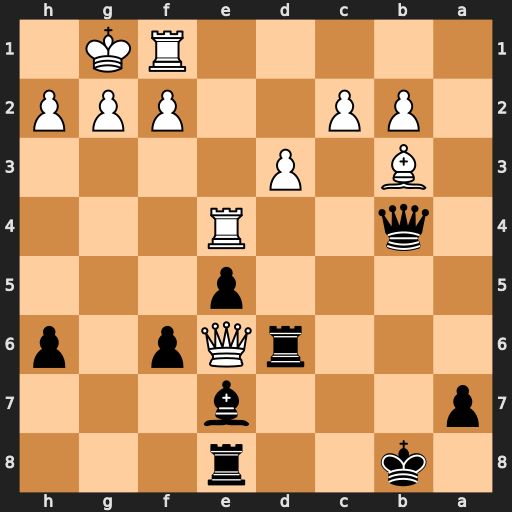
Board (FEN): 1k2r3/p3b3/3rQp1p/4p3/1q2R3/1B1P4/1PP2PPP/5RK1
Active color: b
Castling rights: -
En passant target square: -
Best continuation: Rxe6 Rxb4+ Bxb4 Bxe6 Rxe6